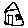
Label: house